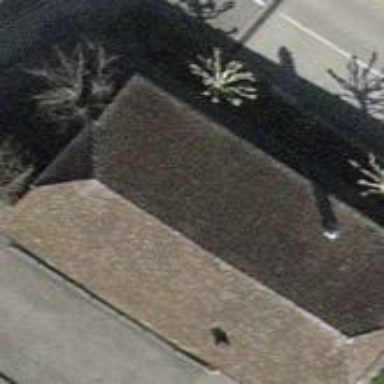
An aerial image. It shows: Community centre building.